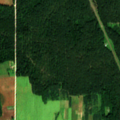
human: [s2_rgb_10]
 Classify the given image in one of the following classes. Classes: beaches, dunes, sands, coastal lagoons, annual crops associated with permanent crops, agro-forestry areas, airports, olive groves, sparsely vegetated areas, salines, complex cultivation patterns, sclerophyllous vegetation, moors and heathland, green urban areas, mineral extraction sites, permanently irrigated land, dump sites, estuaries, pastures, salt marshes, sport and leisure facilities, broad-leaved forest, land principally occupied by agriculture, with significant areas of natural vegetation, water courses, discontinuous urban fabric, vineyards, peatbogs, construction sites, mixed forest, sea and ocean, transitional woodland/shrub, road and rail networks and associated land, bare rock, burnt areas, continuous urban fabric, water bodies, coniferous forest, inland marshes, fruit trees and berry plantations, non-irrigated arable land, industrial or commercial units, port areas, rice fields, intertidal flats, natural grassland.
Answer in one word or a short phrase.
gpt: non-irrigated arable land, complex cultivation patterns, coniferous forest, transitional woodland/shrub